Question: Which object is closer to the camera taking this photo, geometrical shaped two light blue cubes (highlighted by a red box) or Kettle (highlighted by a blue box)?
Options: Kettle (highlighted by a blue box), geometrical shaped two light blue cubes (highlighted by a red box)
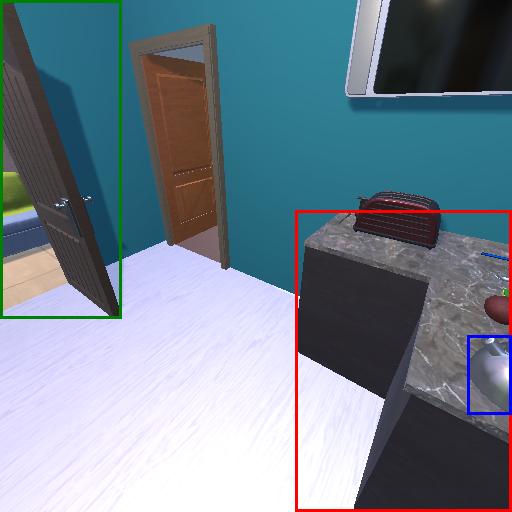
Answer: Kettle (highlighted by a blue box)